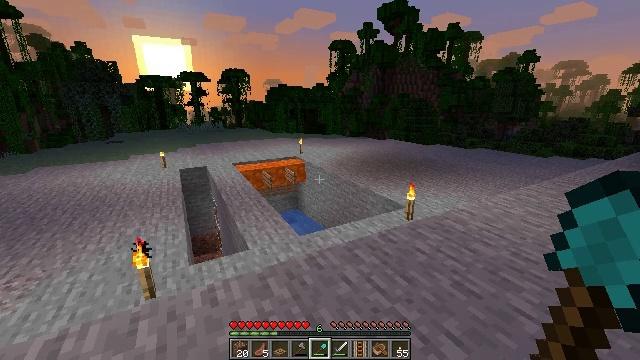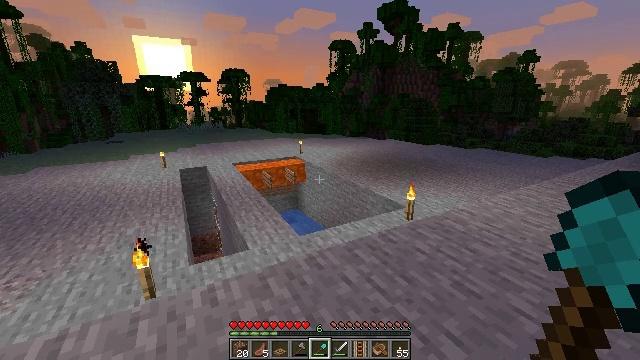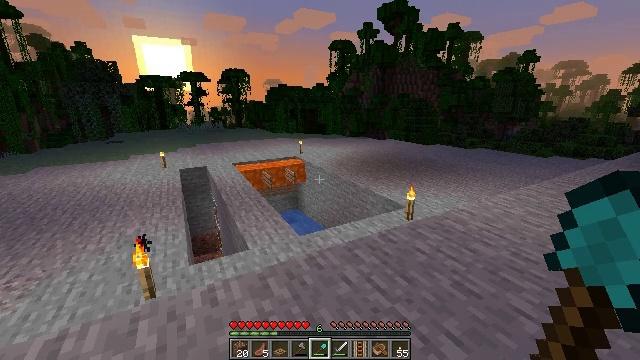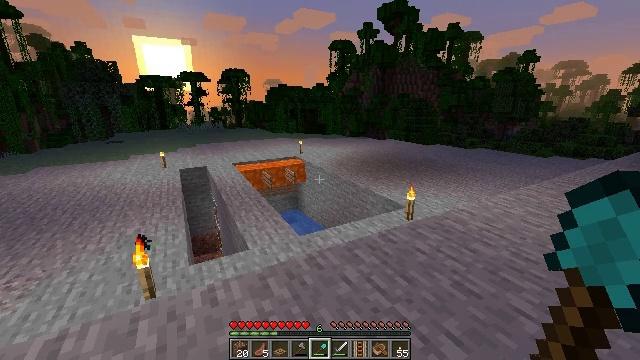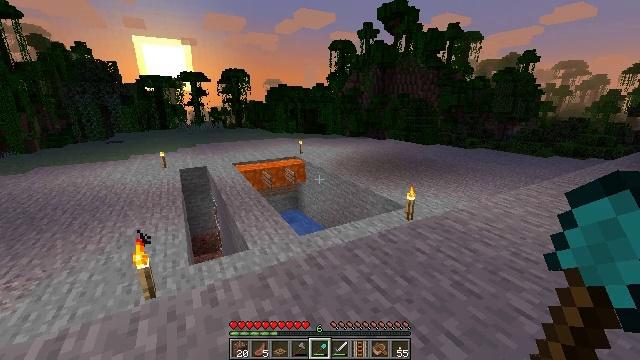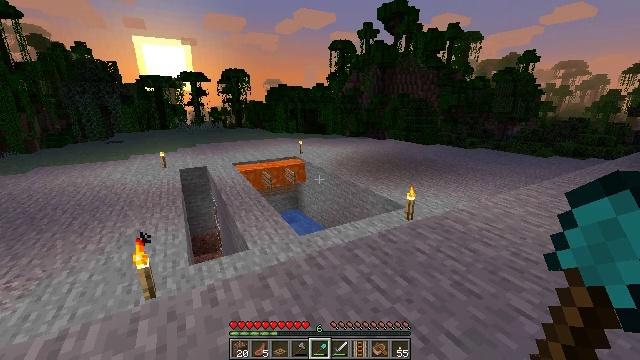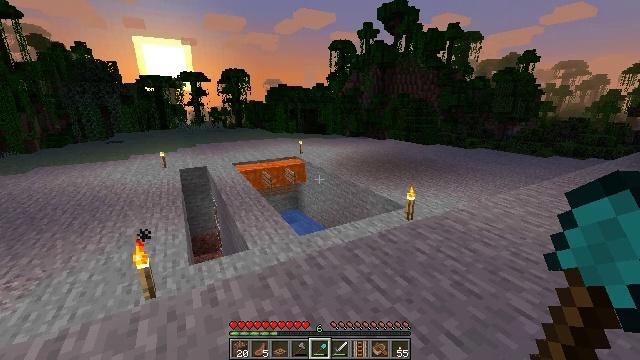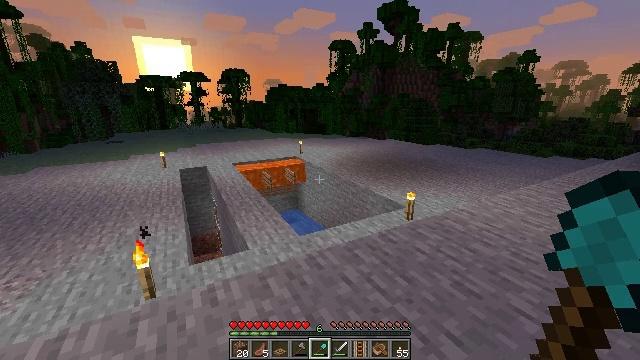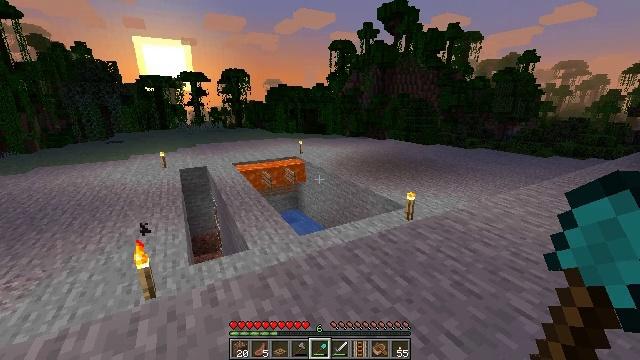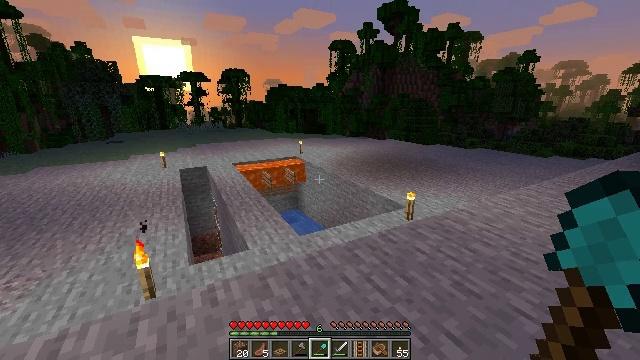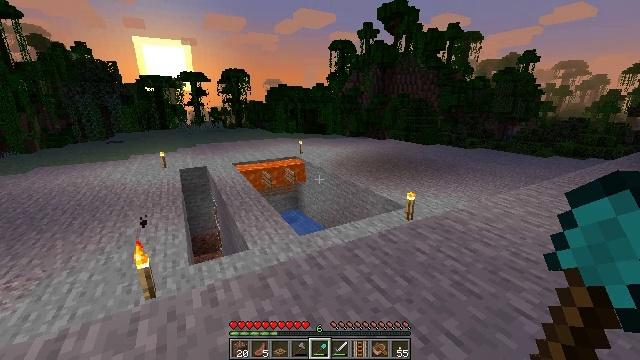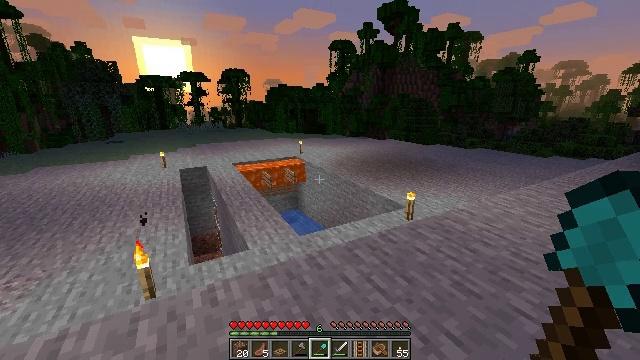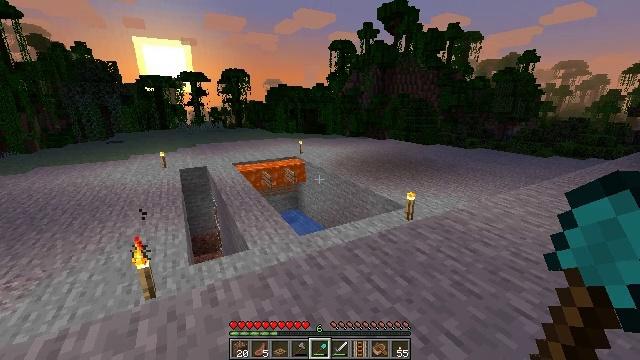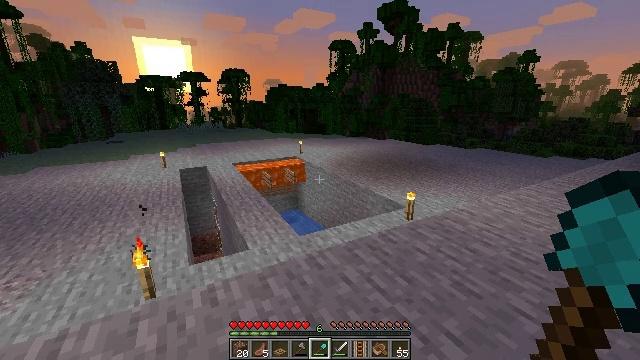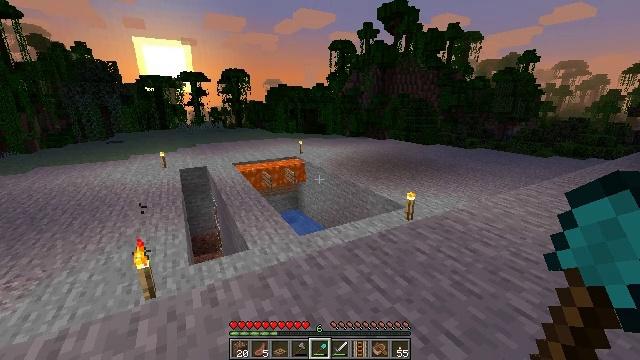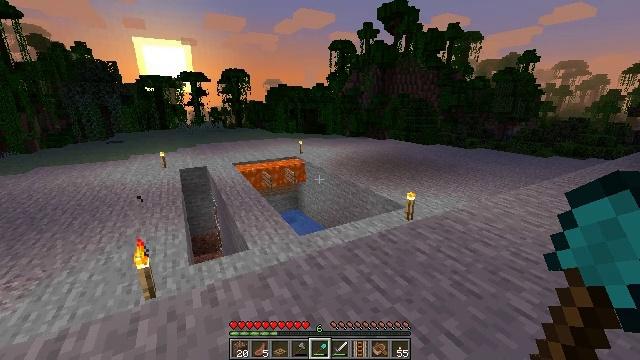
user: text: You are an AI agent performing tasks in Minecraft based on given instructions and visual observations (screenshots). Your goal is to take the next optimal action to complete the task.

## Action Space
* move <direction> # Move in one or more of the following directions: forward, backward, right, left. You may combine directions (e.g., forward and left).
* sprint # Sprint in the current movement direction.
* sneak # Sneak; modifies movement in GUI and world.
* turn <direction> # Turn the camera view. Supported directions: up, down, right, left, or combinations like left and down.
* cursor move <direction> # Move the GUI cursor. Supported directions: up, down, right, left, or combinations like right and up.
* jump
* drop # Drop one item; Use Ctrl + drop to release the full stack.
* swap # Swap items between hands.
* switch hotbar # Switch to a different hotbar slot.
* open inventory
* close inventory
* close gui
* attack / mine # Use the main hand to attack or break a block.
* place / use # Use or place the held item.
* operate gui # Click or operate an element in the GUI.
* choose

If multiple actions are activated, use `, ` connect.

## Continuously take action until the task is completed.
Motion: motion action
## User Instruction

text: Collect the poppy by clicking on it.
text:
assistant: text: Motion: no_op
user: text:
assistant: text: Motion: no_op
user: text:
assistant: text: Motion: no_op
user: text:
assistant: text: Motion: no_op
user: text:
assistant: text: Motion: no_op
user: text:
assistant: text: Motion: no_op
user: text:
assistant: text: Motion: no_op
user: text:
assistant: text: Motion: no_op
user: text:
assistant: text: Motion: no_op
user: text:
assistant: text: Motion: no_op
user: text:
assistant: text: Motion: no_op
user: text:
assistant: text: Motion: no_op
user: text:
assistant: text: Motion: no_op
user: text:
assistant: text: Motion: no_op
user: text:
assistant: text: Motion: no_op
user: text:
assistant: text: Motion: no_op
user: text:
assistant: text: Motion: no_op
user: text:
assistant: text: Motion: no_op
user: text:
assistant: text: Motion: no_op
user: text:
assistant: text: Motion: no_op
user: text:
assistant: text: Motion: no_op
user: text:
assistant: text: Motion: no_op
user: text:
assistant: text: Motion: no_op
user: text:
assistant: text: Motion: no_op
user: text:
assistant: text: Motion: no_op
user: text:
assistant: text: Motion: no_op
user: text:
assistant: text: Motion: no_op
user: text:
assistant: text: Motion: no_op
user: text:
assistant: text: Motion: no_op
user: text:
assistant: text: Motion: no_op